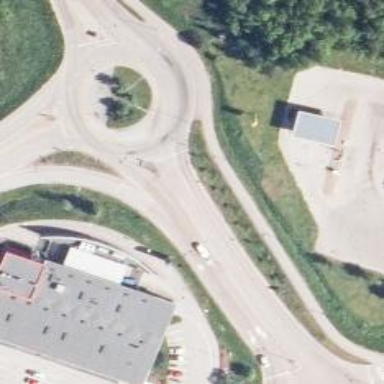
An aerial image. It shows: Roundabout on trunk road with asphalt surface.